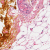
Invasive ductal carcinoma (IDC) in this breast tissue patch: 0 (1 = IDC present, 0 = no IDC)